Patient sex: F
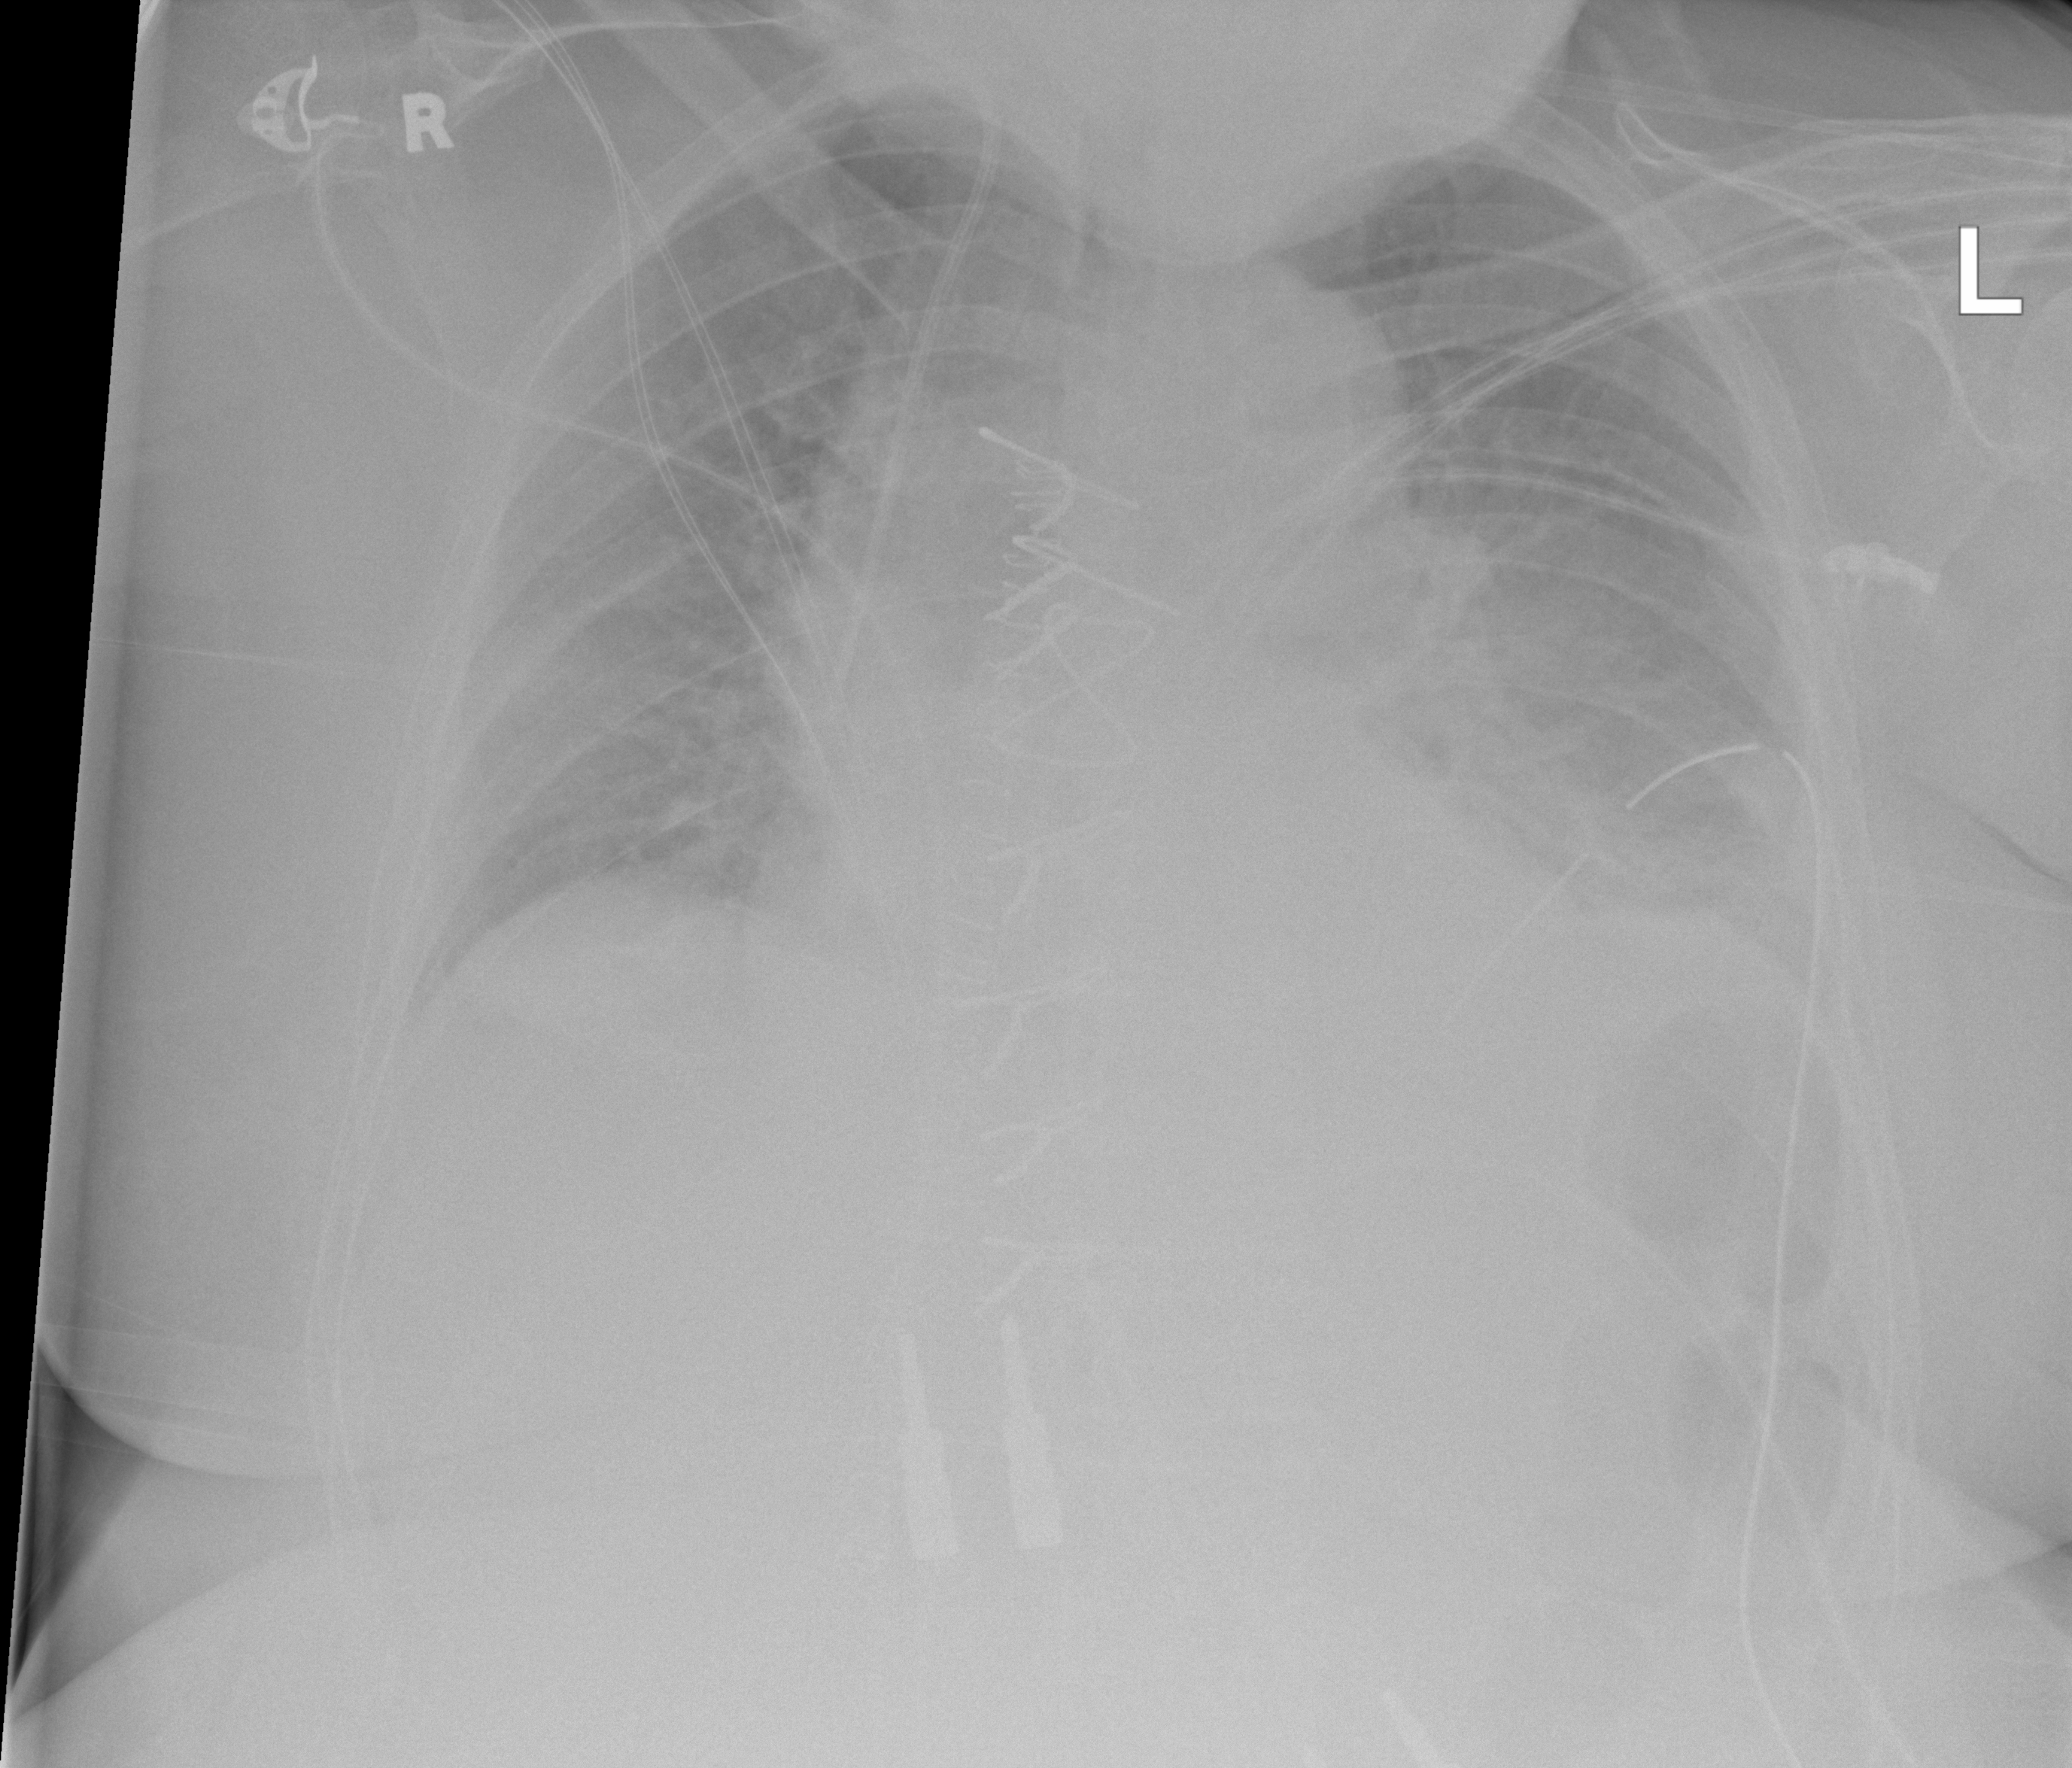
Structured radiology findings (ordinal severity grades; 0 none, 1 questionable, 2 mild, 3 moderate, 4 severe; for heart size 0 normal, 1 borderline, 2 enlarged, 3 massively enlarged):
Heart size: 2
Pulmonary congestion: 2
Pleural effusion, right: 0
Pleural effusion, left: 1
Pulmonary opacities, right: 1
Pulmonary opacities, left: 1
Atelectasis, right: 0
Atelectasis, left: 2